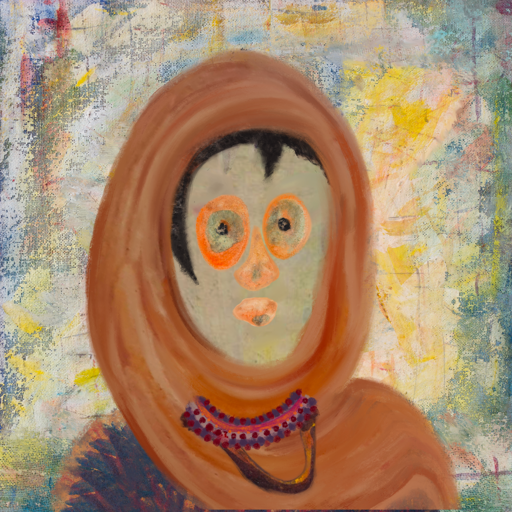
Background: Irani, Head And Neck Front: Hill_Girl, Face Front: Childish, Bust: In_The_Sun, Hair Front: Roy_Bahadur, Head Accessory: Pious_Lady_Scarf, Second Necklace: Comrade, Necklace: Roy_Bahadur, Baby: Blank